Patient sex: M
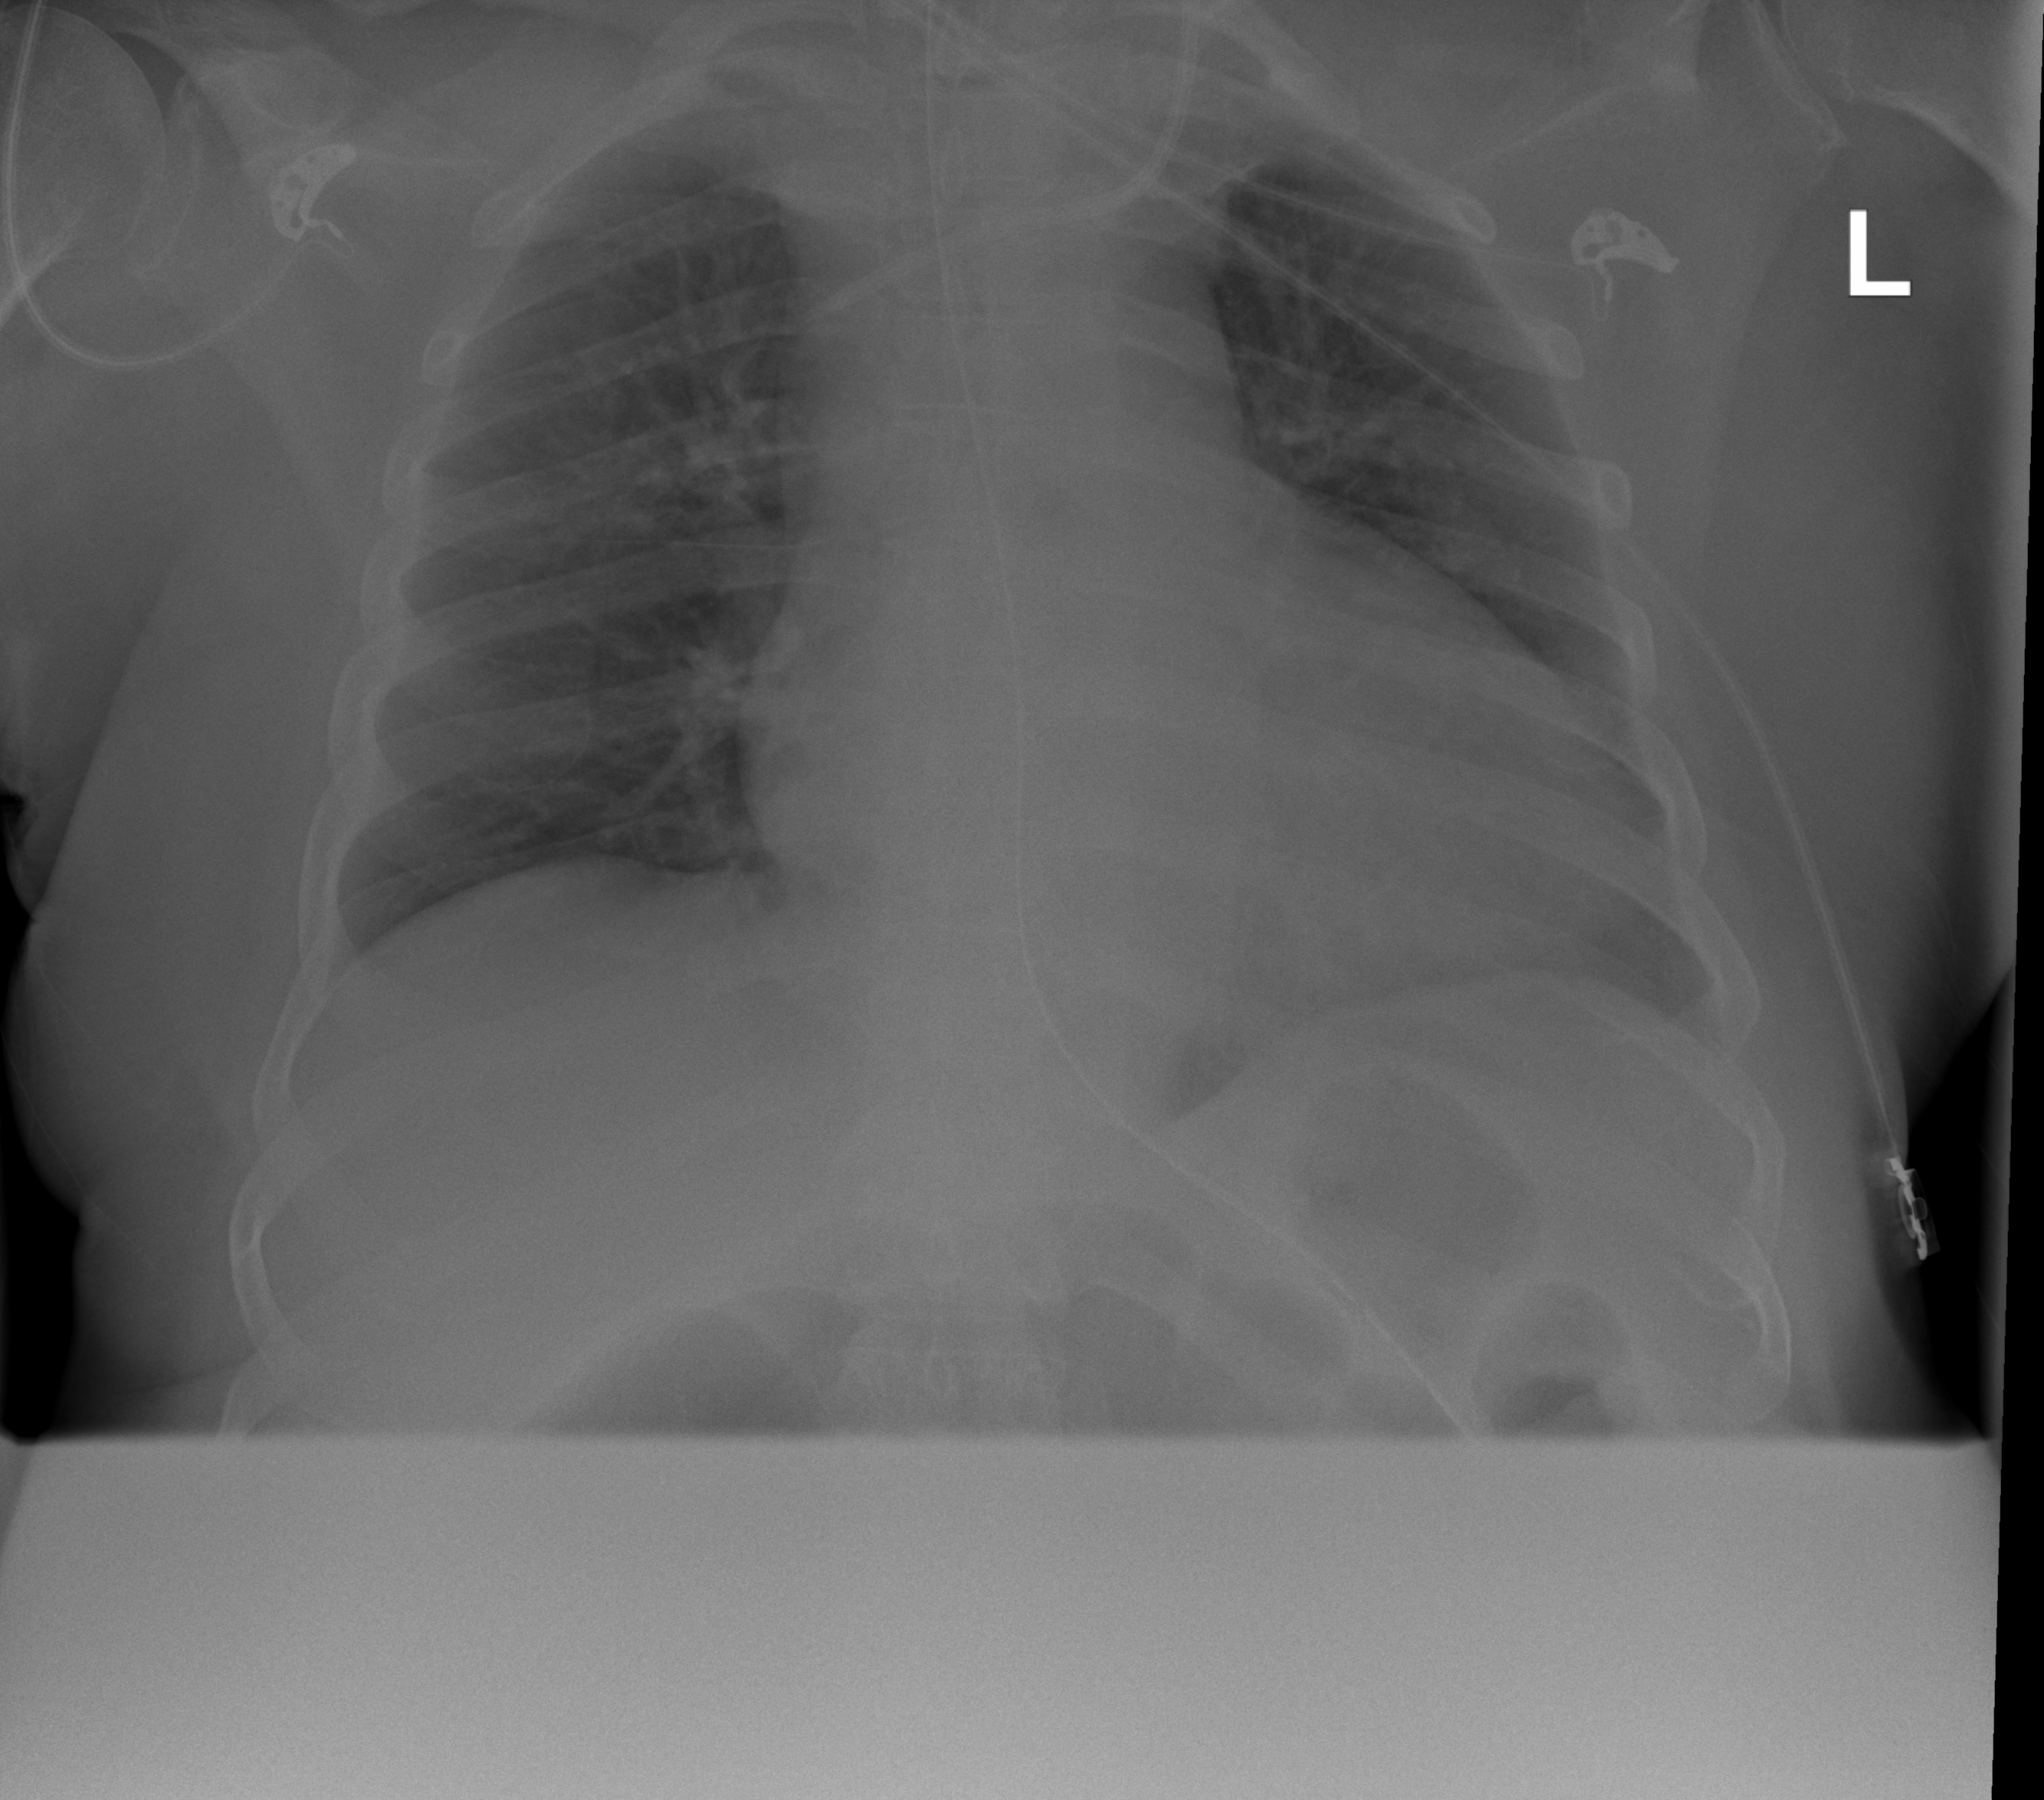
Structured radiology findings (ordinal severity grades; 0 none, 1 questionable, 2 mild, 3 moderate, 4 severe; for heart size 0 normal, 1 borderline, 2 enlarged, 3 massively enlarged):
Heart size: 2
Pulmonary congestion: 2
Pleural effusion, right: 0
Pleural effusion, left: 0
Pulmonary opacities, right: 0
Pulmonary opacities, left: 0
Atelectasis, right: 0
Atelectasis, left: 1